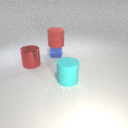
large red rubber cylinder above small blue rubber cube